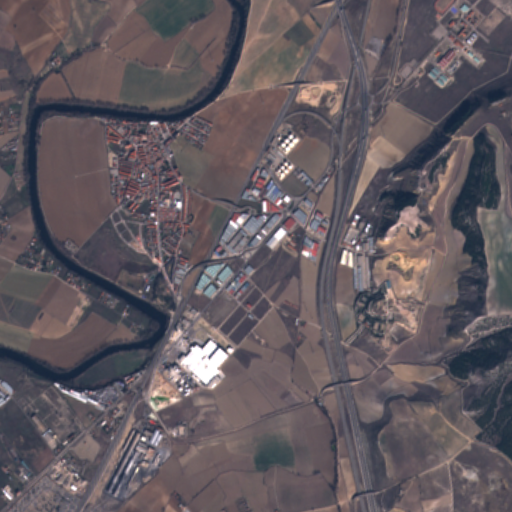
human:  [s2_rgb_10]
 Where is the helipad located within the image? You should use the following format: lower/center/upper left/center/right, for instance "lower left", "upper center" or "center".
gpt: The helipad is located in the upper right of the image.
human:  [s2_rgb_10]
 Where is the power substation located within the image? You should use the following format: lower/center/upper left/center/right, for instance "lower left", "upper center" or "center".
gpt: The power substation is located in the lower left of the image.
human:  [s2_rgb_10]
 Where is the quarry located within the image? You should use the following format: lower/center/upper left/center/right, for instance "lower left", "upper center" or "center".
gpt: The quarry is located in the lower left of the image.
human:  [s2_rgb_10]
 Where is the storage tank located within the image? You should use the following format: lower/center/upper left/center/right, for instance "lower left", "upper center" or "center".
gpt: The storage tank is located in the upper center of the image.
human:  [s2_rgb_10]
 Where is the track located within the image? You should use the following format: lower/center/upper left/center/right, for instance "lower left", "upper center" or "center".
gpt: The track is located in the upper right of the image.
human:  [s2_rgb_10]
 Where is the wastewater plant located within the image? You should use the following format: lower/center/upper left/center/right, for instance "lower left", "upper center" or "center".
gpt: The wastewater plant is located in the center left of the image.
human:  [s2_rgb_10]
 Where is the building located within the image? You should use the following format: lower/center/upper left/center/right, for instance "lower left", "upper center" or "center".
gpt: There is no building in the image.